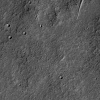
Atmospheric dust classification: not_dusty